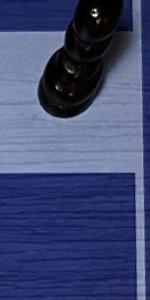
Label: Empty